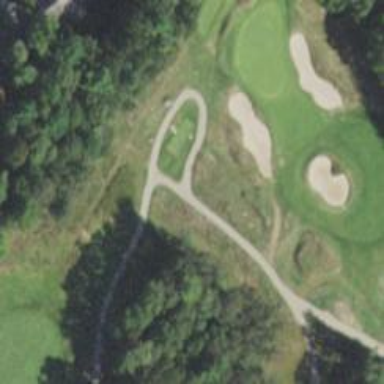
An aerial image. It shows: Area of rough grass used for golf.